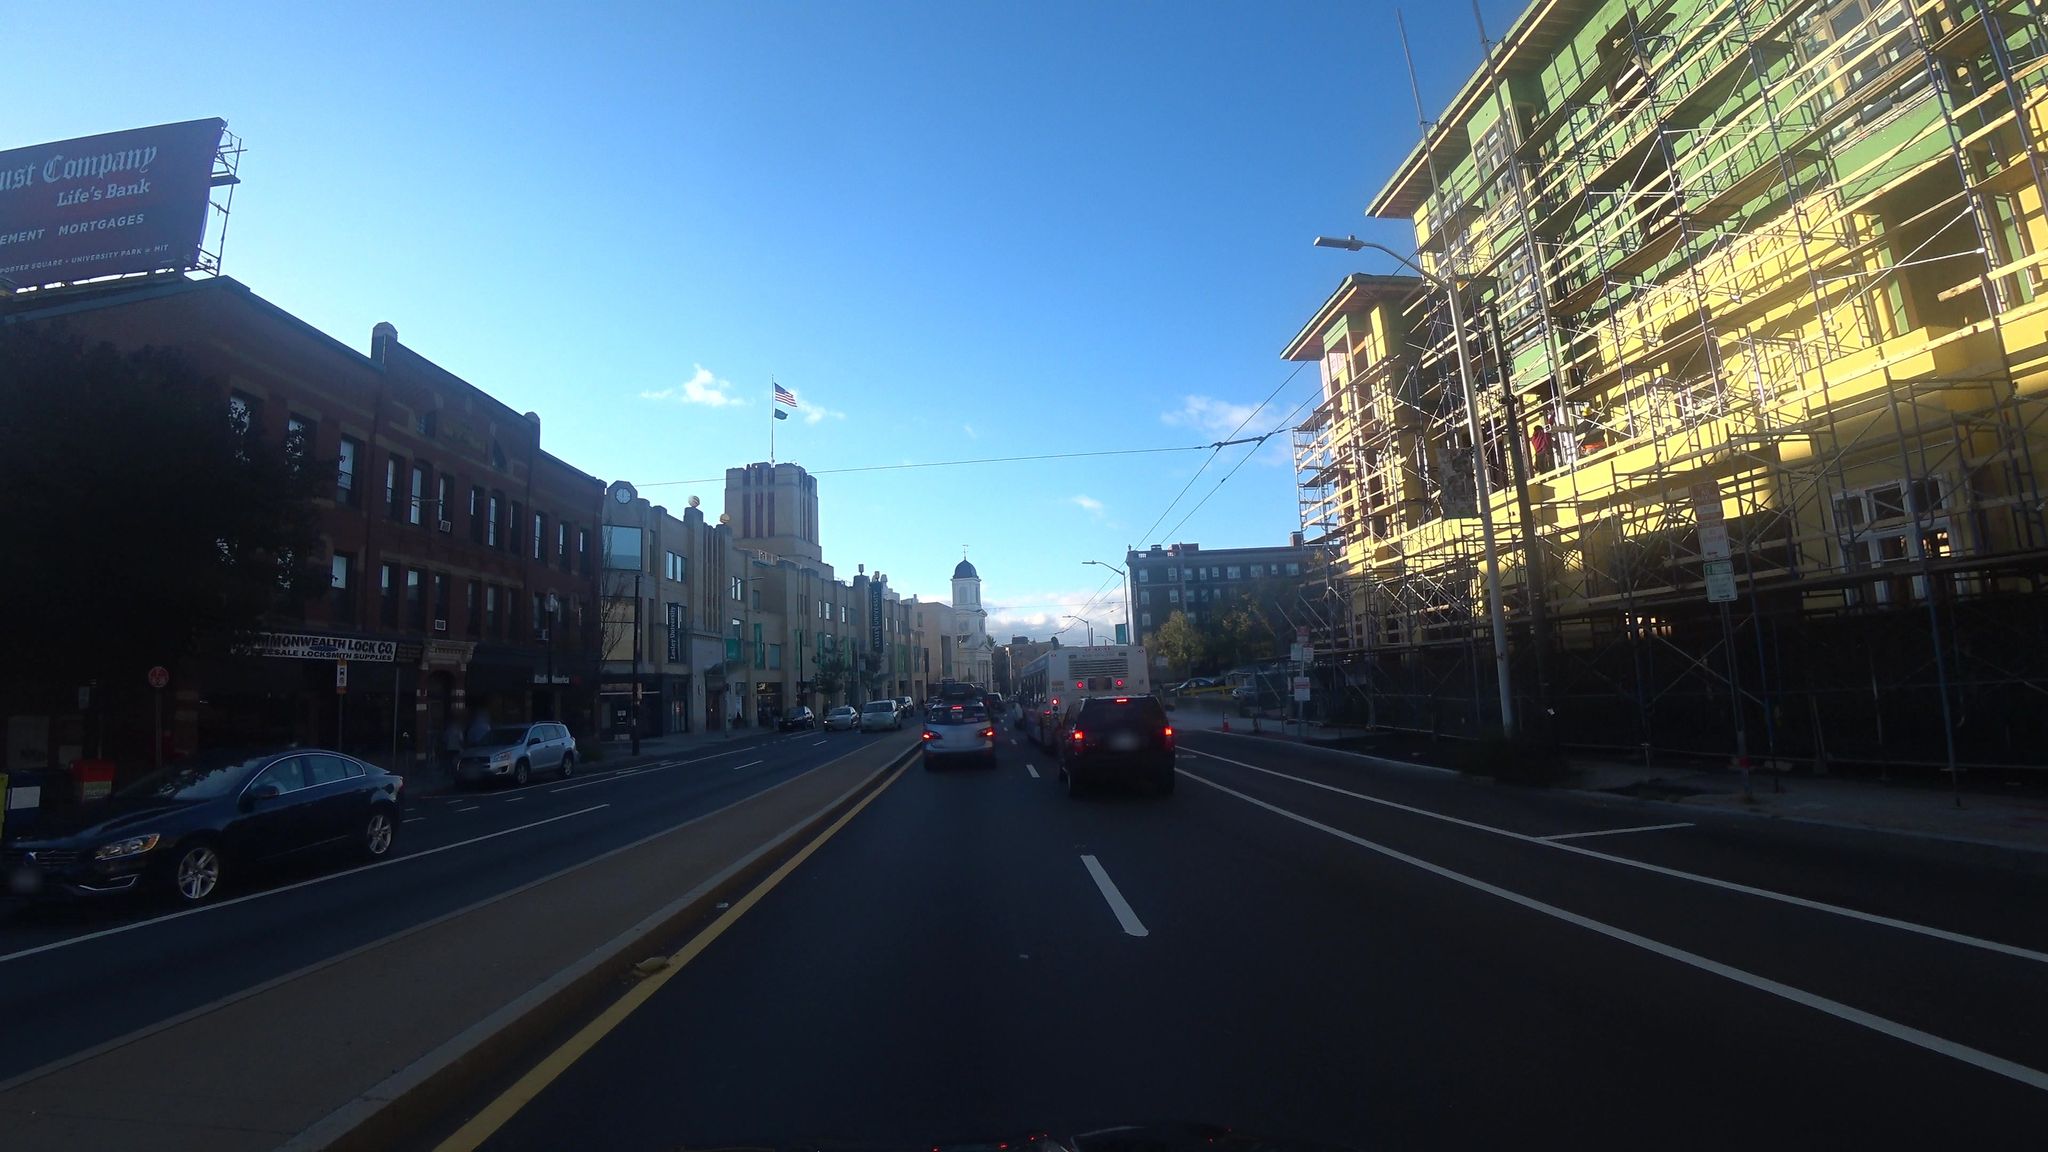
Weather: clear
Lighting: day
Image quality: good
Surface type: driving surface
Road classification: footway
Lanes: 2
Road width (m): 26.8
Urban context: urban centre
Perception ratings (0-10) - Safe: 5.32, Lively: 8.7, Beautiful: 6.88, Boring: 1.33, Depressing: 2.77, Wealthy: 6.29